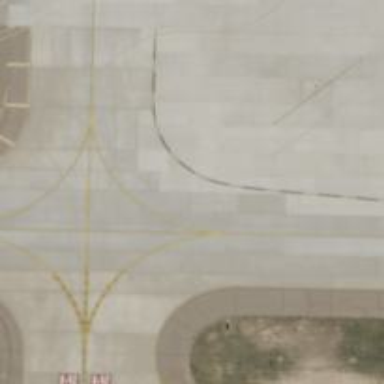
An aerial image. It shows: View of taxiway at the airport.